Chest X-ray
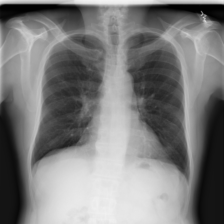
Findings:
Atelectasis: negative
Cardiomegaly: negative
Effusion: negative
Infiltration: negative
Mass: negative
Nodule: negative
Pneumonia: negative
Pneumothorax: negative
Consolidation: negative
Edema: negative
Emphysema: negative
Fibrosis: negative
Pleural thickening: negative
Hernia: negative